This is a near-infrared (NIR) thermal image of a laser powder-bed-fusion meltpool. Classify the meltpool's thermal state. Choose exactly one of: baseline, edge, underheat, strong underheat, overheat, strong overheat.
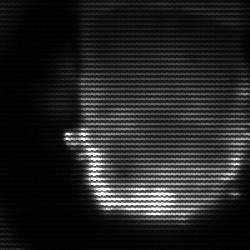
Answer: baseline